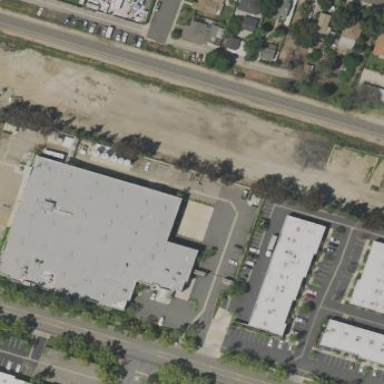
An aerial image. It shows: Warehouse building.